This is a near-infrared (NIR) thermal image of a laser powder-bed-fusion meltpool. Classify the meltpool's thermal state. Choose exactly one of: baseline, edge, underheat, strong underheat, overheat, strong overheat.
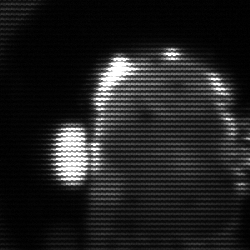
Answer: baseline